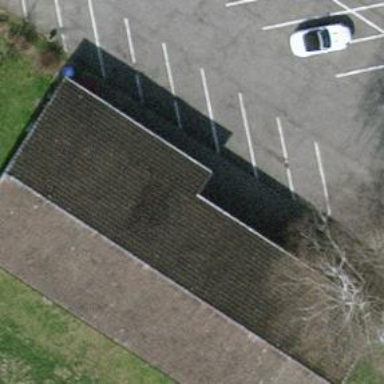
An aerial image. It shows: Shooting events venue building.